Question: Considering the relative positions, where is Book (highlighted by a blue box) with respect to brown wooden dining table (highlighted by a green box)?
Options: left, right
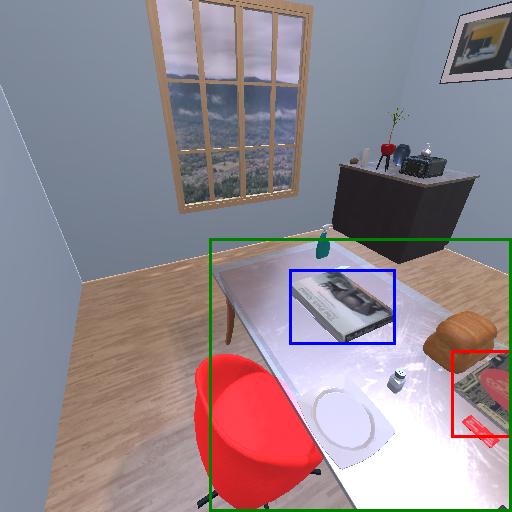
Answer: left